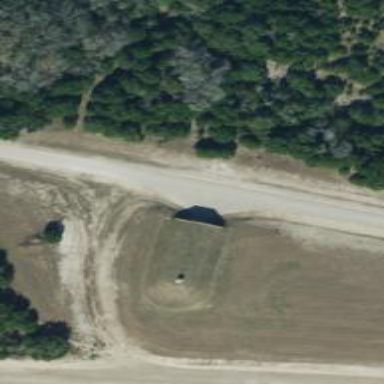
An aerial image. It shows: Military bunker for protection and defense.